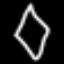
Label: diamond